Question: With a statement like this, I can get recipe names along with how many
ingredients each one of them has.
'''
SELECT
r.name, COUNT(i.id) as num_ingredients
FROM recipes AS r
LEFT JOIN recipe_ingredients ON r.id = recipe_ingredients.recipe_id
LEFT JOIN ingredients AS i ON recipe_ingredients.ingredient_id = i.id
GROUP BY r.id
'''
How would I add chefs.name to my 'SELECT' along with data that I already have?

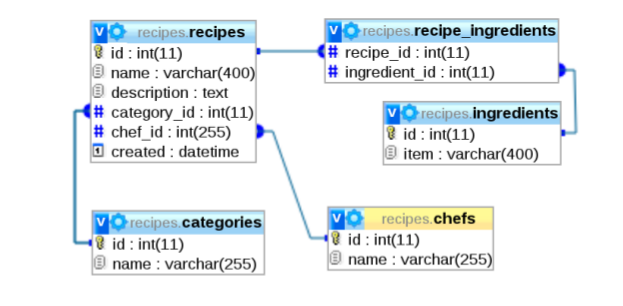
Answer: Try this
'''
SELECT
r.name, COUNT(i.id) as num_ingredients, che.name AS chefs_name
FROM recipes AS r
LEFT JOIN recipe_ingredients ON r.id = recipe_ingredients.recipe_id
LEFT JOIN ingredients AS i ON recipe_ingredients.ingredient_id = i.id
LEFT JOIN chefs AS che ON r.chef_id = che.id
GROUP BY r.id
'''
If I understood, you would like to JOIN chefs table also and select its name.
You have to alias it in the SELECT statement because you select 2 columns with the same name.
I also think that the data type for column recipes.chef_id should be the same as chefs.id (both int(11) or int(255)).